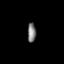
Tissue: lung
Cell type: Endothelial cells
Senescence score: 0.6745
Nuclear area (px): 157
Mean DAPI intensity: 127.076